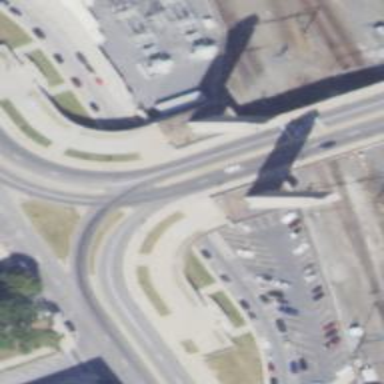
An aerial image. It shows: Primary highway crossing over bridge.